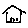
Label: house